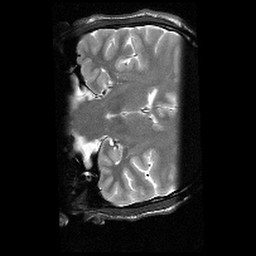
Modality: T2w
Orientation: coronal
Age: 20
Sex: male
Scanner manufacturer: siemens
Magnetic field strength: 3 T
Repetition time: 8.3 s
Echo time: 0.064 s